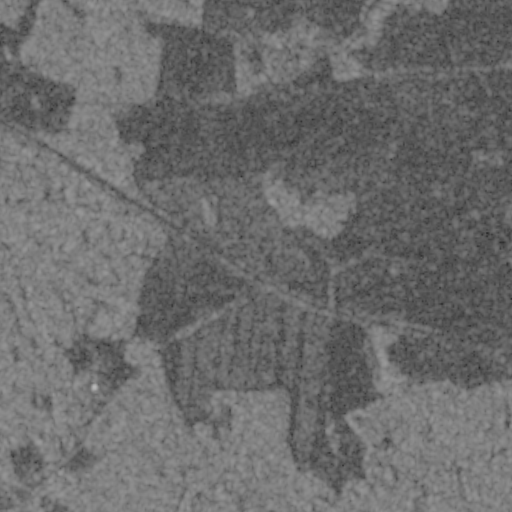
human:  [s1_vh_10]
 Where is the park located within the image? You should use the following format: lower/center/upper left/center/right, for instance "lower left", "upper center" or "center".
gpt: The park is located in the upper center of the image.
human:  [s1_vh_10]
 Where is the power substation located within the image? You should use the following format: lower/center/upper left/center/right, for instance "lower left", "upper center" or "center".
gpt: The power substation is located in the upper center of the image.
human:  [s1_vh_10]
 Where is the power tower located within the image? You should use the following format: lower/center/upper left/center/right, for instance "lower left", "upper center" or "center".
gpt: The power tower is located in the upper left of the image.
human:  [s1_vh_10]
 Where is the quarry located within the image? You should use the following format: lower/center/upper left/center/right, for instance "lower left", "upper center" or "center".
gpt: There is no quarry in the image.

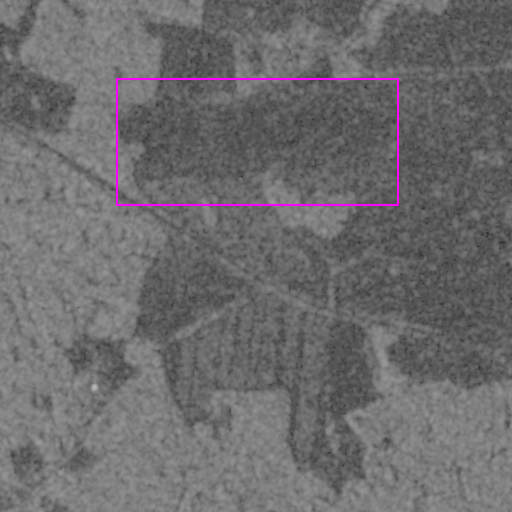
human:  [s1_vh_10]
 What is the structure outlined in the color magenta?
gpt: The structure outlined in magenta is a crop field.
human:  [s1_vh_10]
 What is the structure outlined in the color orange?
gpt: There is no orange outline.